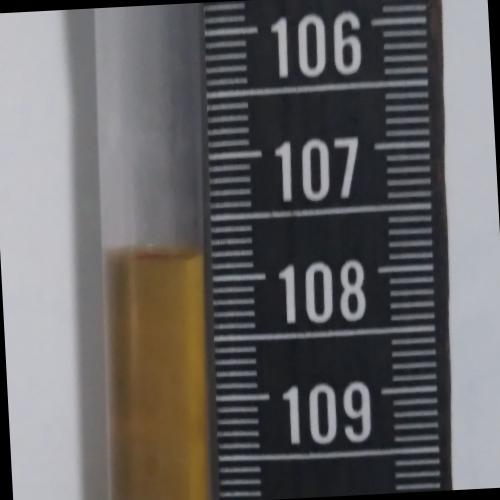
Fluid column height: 107.8 cm